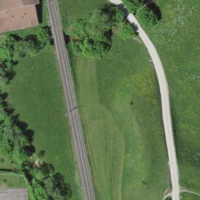
EUNIS habitat code: 55
Species observed at this site:
Euphorbia cyparissias